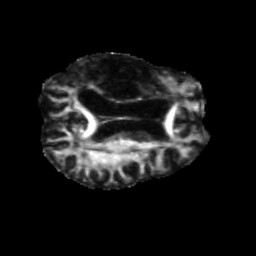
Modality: FA
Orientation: axial
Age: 63
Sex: female
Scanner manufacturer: siemens
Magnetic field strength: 3 T
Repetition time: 5.25 s
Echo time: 0.08 s